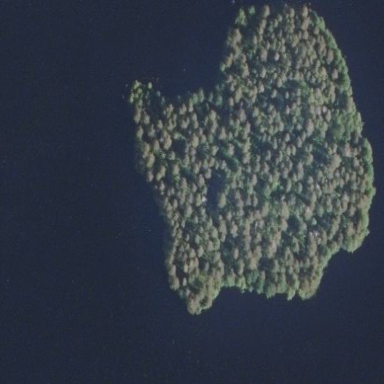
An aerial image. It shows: Islet covered in needle-leaved woodland.